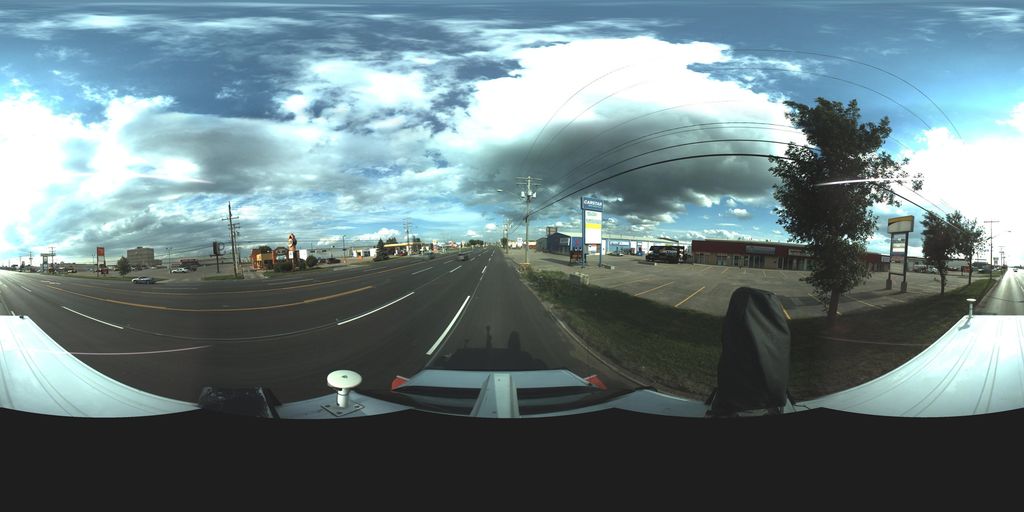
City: saskatoon